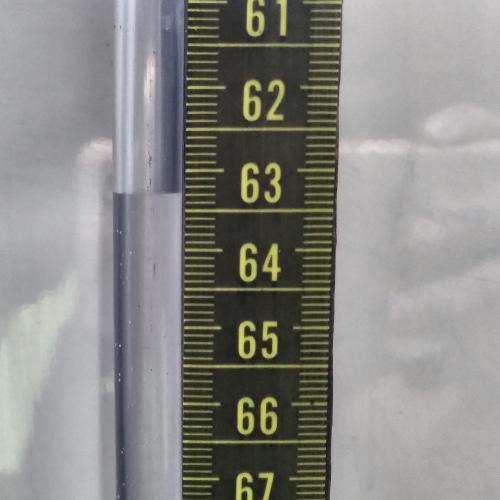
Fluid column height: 63.3 cm